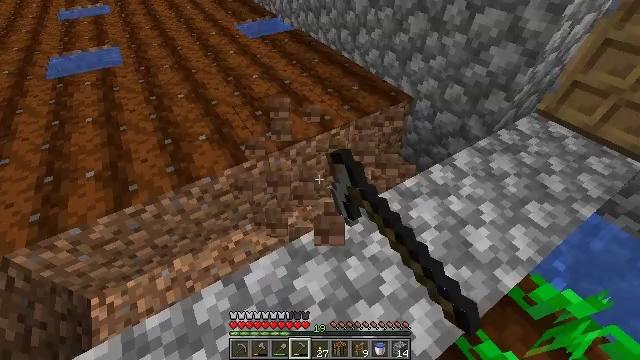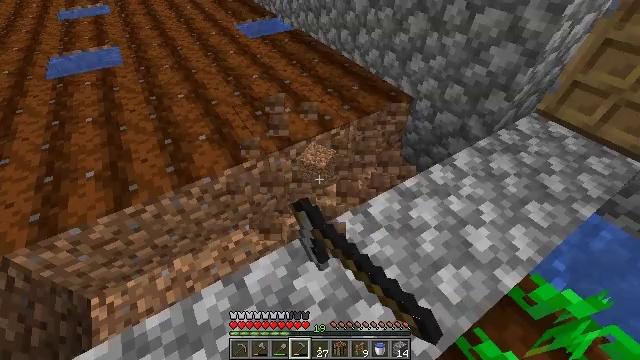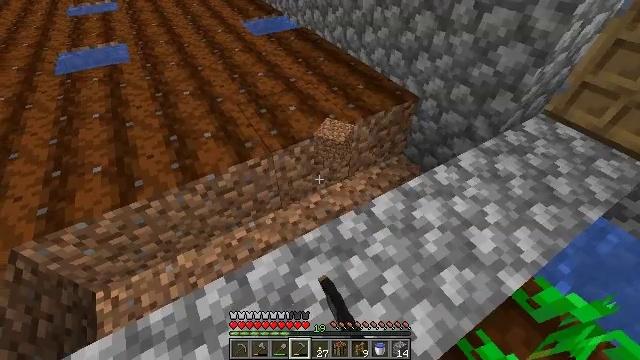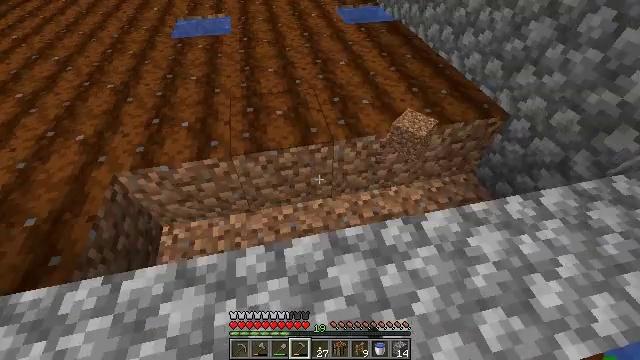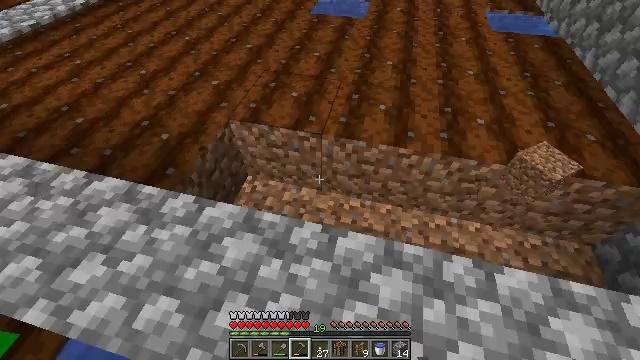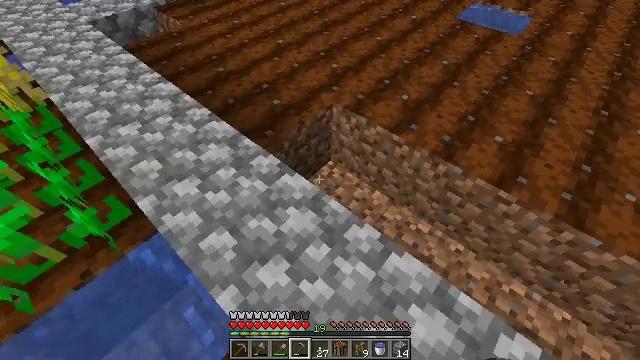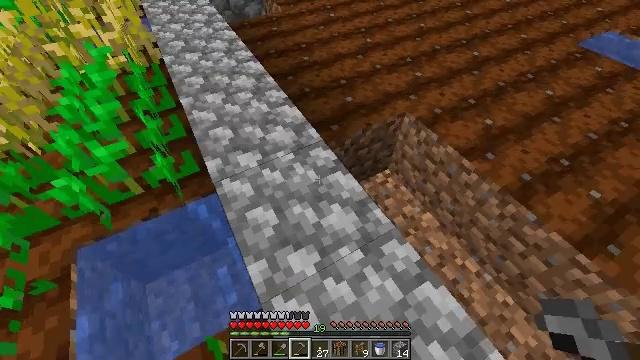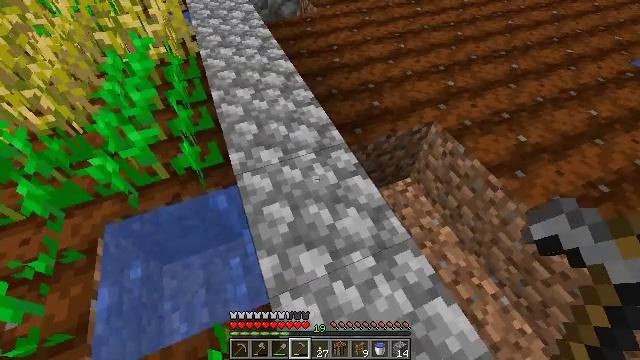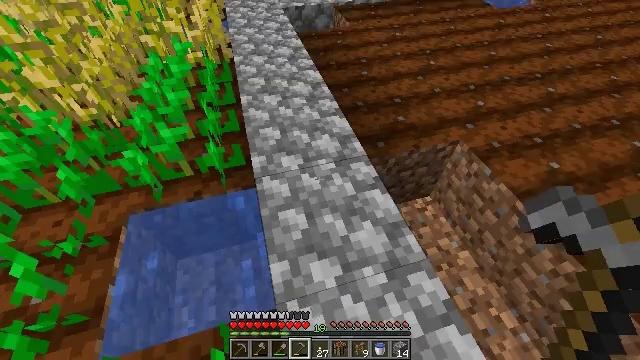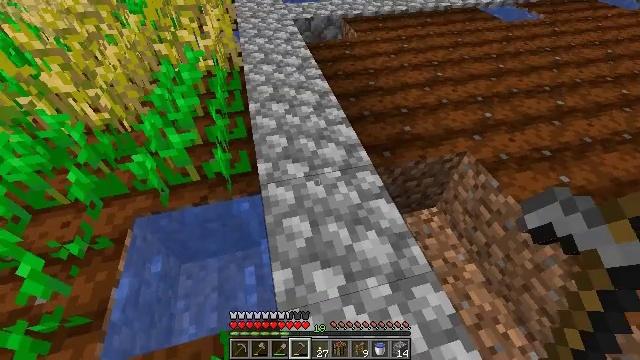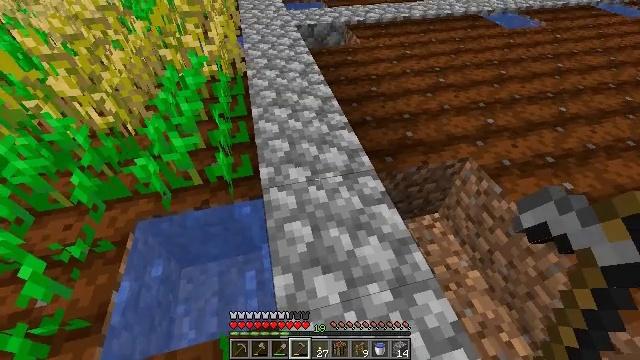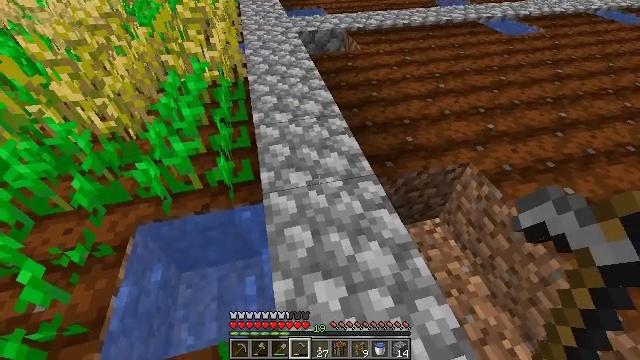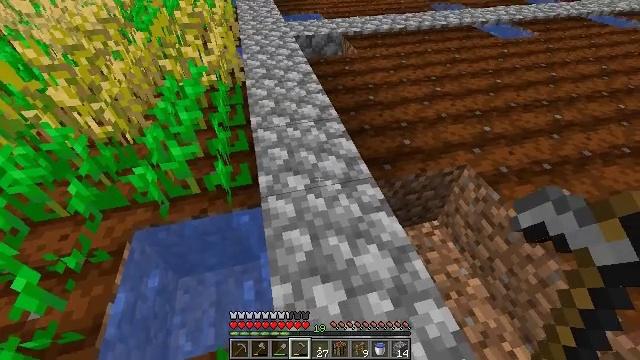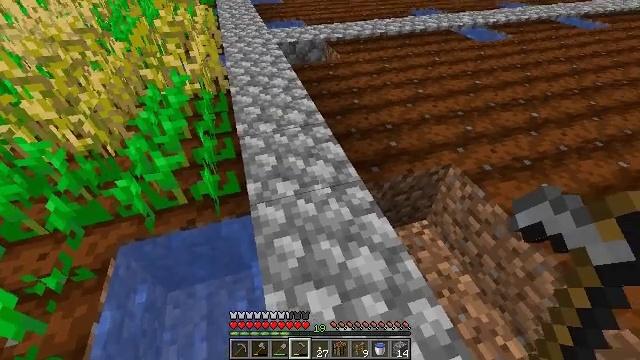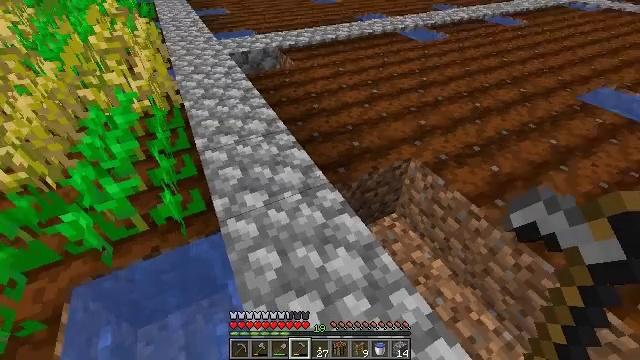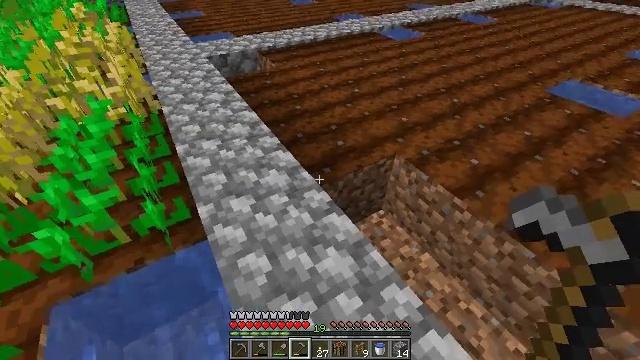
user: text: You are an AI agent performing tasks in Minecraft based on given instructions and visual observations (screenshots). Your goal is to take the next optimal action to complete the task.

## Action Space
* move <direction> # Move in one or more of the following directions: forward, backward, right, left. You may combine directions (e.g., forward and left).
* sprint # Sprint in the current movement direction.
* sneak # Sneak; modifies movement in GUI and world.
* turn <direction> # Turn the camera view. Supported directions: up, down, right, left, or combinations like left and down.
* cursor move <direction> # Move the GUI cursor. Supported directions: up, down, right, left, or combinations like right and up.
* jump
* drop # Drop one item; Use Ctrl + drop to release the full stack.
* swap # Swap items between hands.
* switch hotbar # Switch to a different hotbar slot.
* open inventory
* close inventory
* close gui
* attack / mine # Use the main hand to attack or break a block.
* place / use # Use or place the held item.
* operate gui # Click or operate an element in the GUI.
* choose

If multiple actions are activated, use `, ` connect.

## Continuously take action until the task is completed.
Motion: motion action
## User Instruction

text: Mine the farmland block.
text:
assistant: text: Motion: attack / mine
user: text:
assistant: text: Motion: turn left
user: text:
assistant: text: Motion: turn left and down
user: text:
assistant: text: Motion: turn left and down
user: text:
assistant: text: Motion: turn left and down
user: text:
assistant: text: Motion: turn left
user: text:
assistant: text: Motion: turn left
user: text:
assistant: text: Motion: turn left and up
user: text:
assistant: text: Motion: turn left and up
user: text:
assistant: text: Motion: turn up
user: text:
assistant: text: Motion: turn up
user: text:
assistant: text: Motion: no_op
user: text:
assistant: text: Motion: turn right and up
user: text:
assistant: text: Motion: turn right and up
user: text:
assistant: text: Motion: turn right
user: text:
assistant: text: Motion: no_op
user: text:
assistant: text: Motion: move right
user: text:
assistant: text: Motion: move right, turn left
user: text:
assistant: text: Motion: move right, turn left
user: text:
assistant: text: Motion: move right, turn left and up
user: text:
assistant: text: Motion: no_op
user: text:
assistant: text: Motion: no_op
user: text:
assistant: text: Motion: no_op
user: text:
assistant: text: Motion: no_op
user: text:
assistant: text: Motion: no_op
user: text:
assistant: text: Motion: no_op
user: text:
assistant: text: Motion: no_op
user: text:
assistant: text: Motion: move right, turn left
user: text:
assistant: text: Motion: move right, turn left
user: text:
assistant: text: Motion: move right, turn left